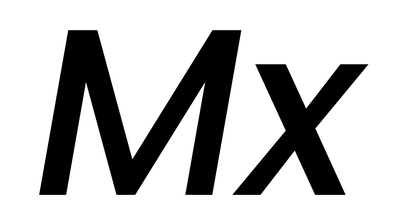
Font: Poppins-MediumItalic